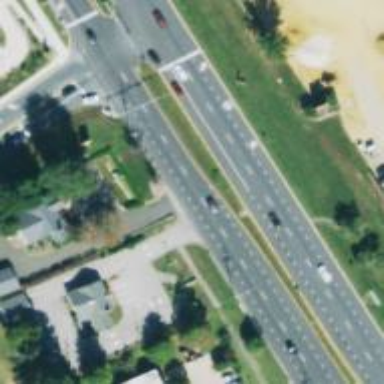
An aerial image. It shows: Trunk highway.